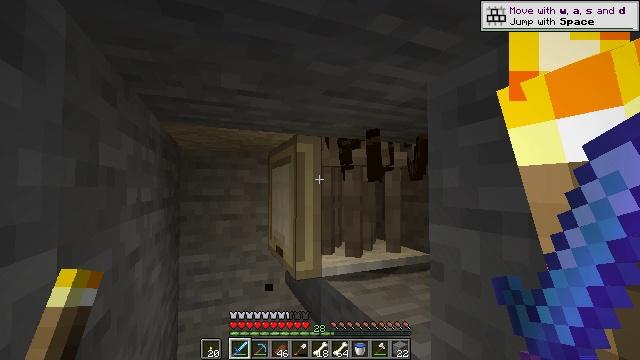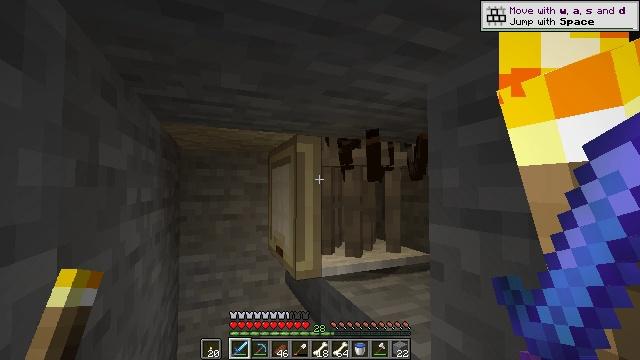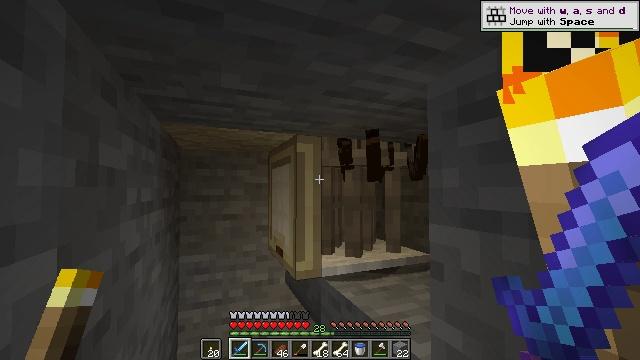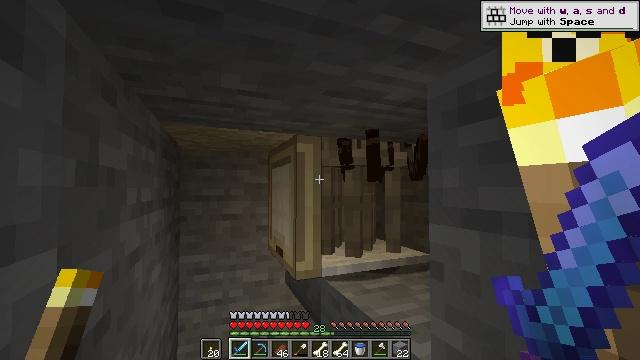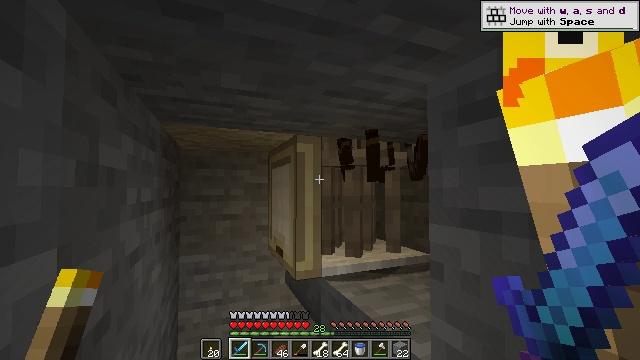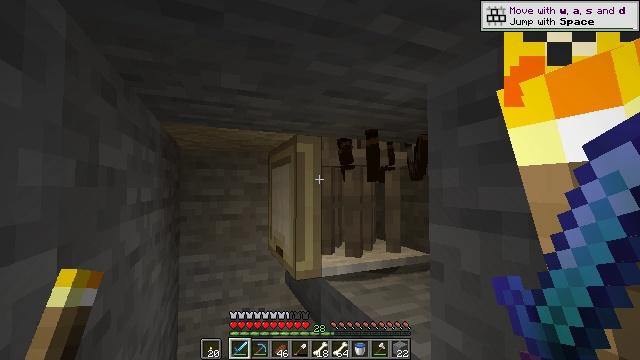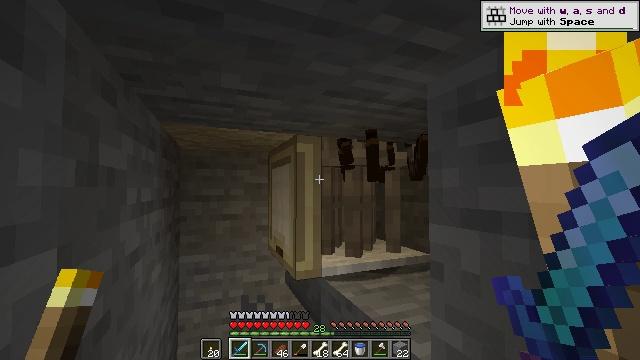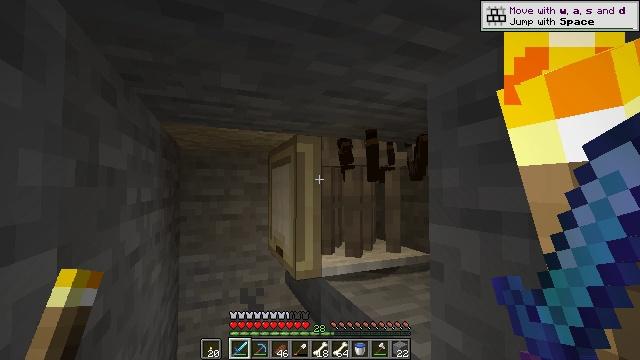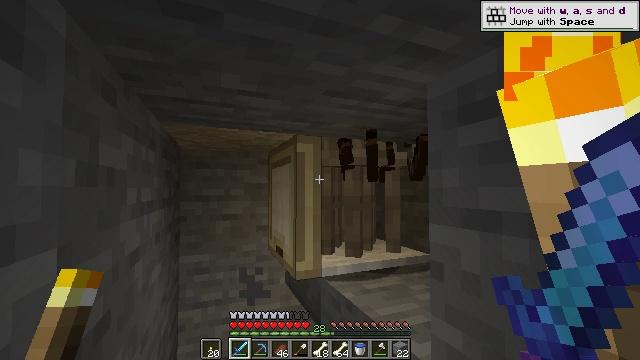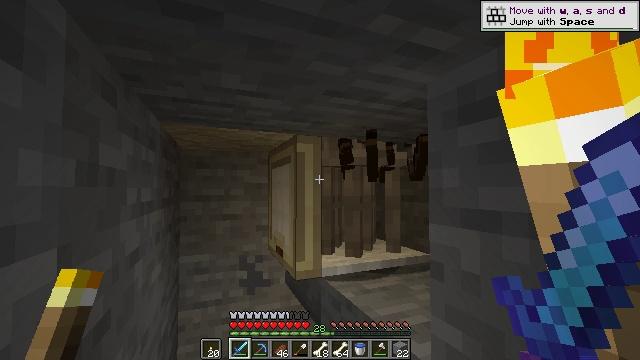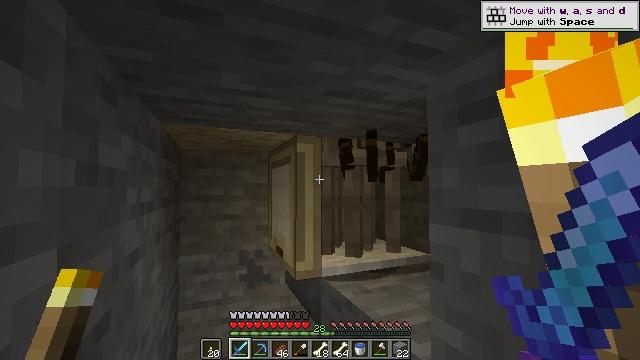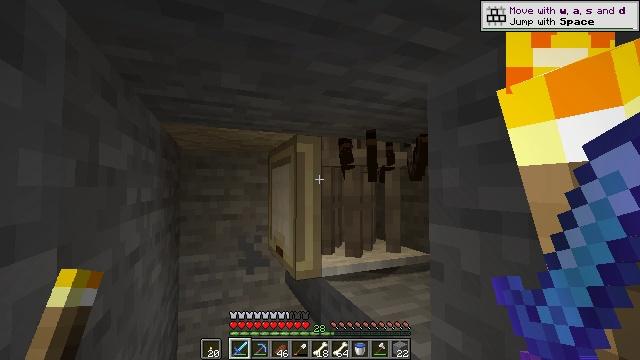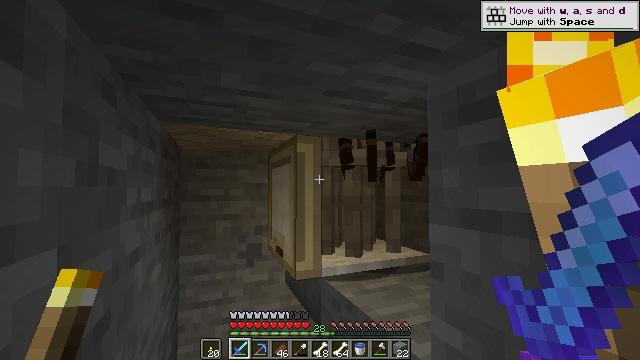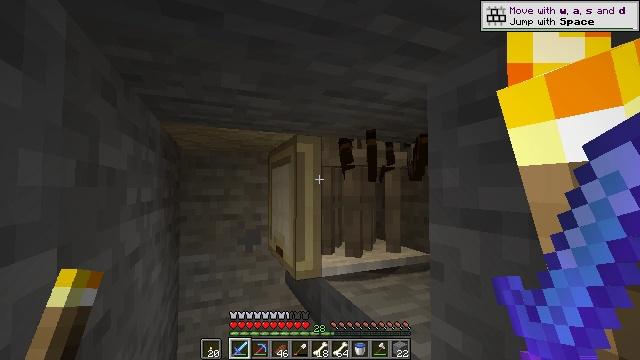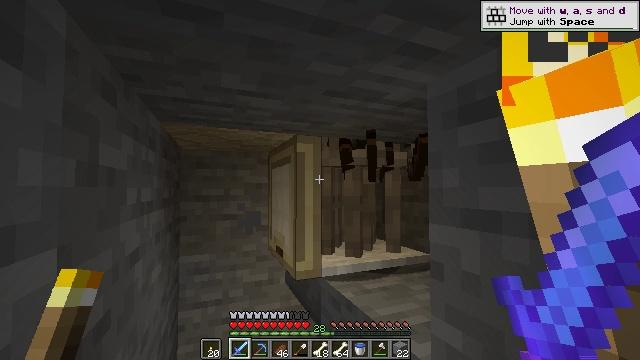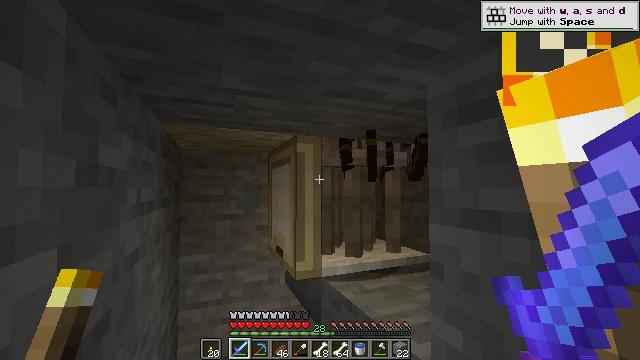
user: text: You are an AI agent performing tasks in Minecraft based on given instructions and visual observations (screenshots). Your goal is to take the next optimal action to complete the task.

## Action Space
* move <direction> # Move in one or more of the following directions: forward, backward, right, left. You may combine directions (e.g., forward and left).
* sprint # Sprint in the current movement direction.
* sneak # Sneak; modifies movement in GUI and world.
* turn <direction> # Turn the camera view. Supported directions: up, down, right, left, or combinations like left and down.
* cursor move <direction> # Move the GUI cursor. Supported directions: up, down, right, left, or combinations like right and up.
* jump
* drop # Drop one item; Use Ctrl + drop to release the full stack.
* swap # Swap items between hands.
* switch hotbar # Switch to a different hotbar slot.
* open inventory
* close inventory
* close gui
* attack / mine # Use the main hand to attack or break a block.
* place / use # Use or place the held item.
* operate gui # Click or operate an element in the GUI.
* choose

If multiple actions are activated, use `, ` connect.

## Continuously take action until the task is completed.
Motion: motion action
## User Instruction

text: Fight a skeleton.
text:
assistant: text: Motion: no_op
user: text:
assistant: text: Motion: no_op
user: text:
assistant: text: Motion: no_op
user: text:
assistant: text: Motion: no_op
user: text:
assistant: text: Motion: no_op
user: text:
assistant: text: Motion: no_op
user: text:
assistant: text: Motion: no_op
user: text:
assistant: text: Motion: no_op
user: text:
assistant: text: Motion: no_op
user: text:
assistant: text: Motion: no_op
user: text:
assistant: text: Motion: no_op
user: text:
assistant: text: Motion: no_op
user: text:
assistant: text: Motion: no_op
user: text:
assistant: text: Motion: no_op
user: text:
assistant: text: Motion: no_op
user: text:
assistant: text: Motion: no_op
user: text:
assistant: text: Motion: no_op
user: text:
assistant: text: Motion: no_op
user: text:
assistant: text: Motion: no_op
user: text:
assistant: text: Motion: no_op
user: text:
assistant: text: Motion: no_op
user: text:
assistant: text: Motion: no_op
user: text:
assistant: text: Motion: no_op
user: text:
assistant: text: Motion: no_op
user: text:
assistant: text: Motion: no_op
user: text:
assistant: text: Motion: no_op
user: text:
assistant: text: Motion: no_op
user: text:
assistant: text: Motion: no_op
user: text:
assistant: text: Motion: no_op
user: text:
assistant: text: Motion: no_op